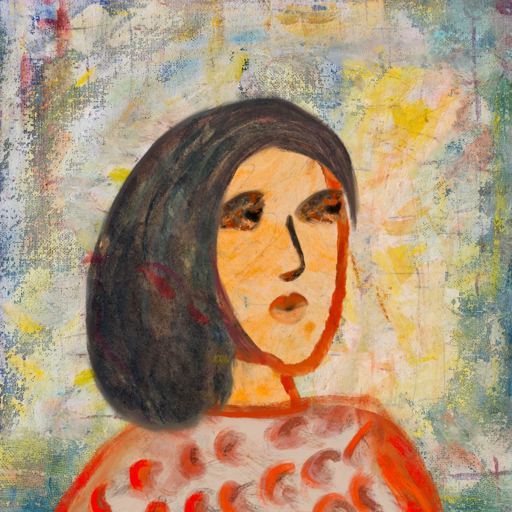
Background: Irani, Head And Neck Side: Experience, Face Side: Gypsy_Queen, Bust: Rupkatha, Hair Side: Gypsy_Mother, Head Accessory: Blank, Second Necklace: Blank, Necklace: Blank, Baby: Blank